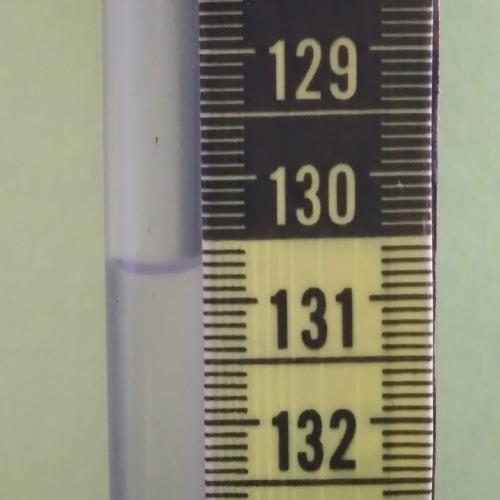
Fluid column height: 130.7 cm